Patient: sex M, age 35
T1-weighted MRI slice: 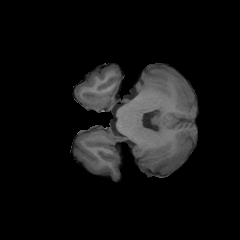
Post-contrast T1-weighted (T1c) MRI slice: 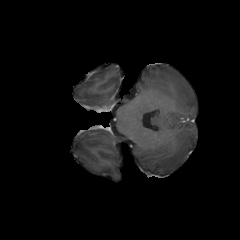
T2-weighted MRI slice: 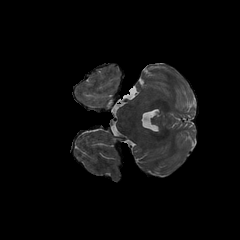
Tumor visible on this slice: no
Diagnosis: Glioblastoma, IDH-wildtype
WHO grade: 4